【题型】填空题　【知识点】函数　【难度】medium
(2025·上海·三模) 某公园有一个长方形地块 \(ABCD\)，这 \(AB\) 为 \(\sqrt{2}\) 千米，\(AD\) 长 4 千米，地块的一角是水塘（图中阴影部分），已知边缘线 \(AC\) 是以 \(A\) 为顶点，以 \(AD\) 所在直线为对称轴的抛物线的一部分。现要经过曲线 \(AC\) 上某一点 \(P\)（异于 \(A\)，\(C\) 两点）铺设一条直线隔离带 \(MN\)，点 \(M\)，\(N\)，分别在边 \(AB\)，\(BC\) 上，隔离带占地面积忽略不计且不能穿过水塘，设点 \(P\) 到边 \(AD\) 的距离为 \(t\)（单位：千米），\(\triangle BMN\) 的面积为 \(S\)（单位：平方千米），则隔离出来的 \(\triangle BMN\) 的面积 \(S\) 的最大值为 \(\underline{\quad\quad}\) 平方千米。

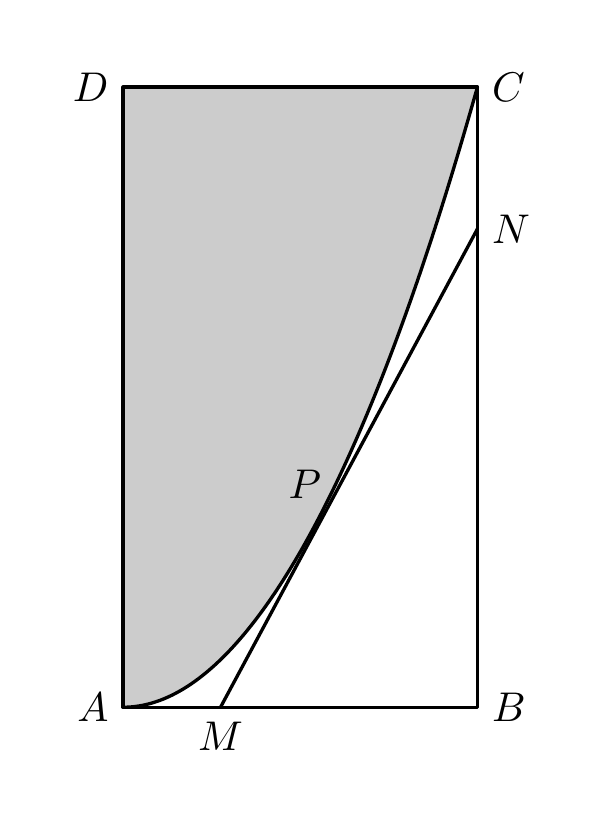
【解答】
\noindent 【答案】\(\dfrac{32\sqrt{2}}{27}\)

\noindent 【详解】如图建立平面直角坐标系，

则 \(A(0,0)\)，\(B(\sqrt{2},0)\)，\(C(\sqrt{2},4)\)，\(D(0,4)\)。

由题意设抛物线方程为 \(y = ax^2\)，代入点 \(C(\sqrt{2},4)\)，得 \(4 = 2a\)，解得 \(a = 2\)，

所以抛物线方程为 \(y = 2x^2\)。

由题意知直线 \(MN\) 为抛物线的切线，

因为点 \(P\) 到边 \(AD\) 的距离为 \(t\ (0 < t < \sqrt{2})\)，所以切点 \(P\) 的坐标为 \((t, 2t^2)\)，

由 \(y = 2x^2\)，得 \(y' = 4x\)，所以直线 \(MN\) 的斜率为 \(4t\)，

所以直线 \(MN\) 的方程为 \(y - 2t^2 = 4t(x - t)\)，即 \(y = 4tx - 2t^2\)，

令 \(y = 0\)，得 \(x = \dfrac{t}{2}\)，所以 \(M\left(\dfrac{t}{2}, 0\right)\)，

令 \(x = \sqrt{2}\)，得 \(y = 4\sqrt{2}t - 2t^2\)，所以 \(N\left(\sqrt{2}, 4\sqrt{2}t - 2t^2\right)\)，

所以 \(S = \dfrac{1}{2}|MB||BN| = \dfrac{1}{2}\left(\sqrt{2} - \dfrac{t}{2}\right) \times \left(4\sqrt{2}t - 2t^2\right) = \dfrac{1}{2}t^3 - 2\sqrt{2}t^2 + 4t\)，

则 \(S' = \dfrac{3}{2}t^2 - 4\sqrt{2}t + 4 = \dfrac{1}{2}(t - 2\sqrt{2})(3t - 2\sqrt{2})\)，

因为 \(0 < t < \sqrt{2}\)，所以当 \(0 < t < \dfrac{2\sqrt{2}}{3}\) 时，\(S' > 0\)，\(S\) 单调递增，当 \(\dfrac{2\sqrt{2}}{3} < t < \sqrt{2}\) 时，\(S' < 0\)，\(S\) 单调递减，

所以当 \(t = \dfrac{2\sqrt{2}}{3}\) 时，\(S\) 取得最大值 \(\dfrac{1}{2}\left(\dfrac{2\sqrt{2}}{3}\right)^3 - 2\sqrt{2} \times \left(\dfrac{2\sqrt{2}}{3}\right)^2 + 4 \times \left(\dfrac{2\sqrt{2}}{3}\right) = \dfrac{32\sqrt{2}}{27}\) 平方千米。

故答案为：\(\dfrac{32\sqrt{2}}{27}\)。
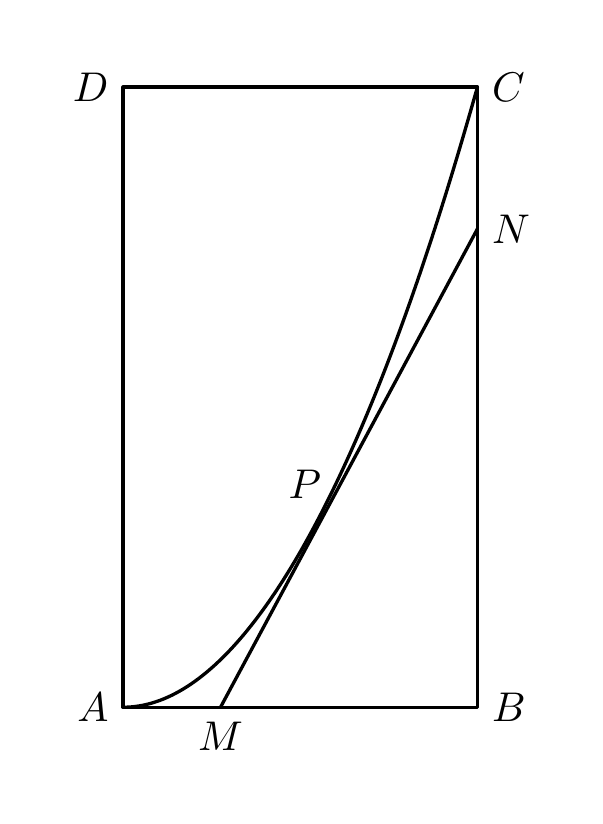